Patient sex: M
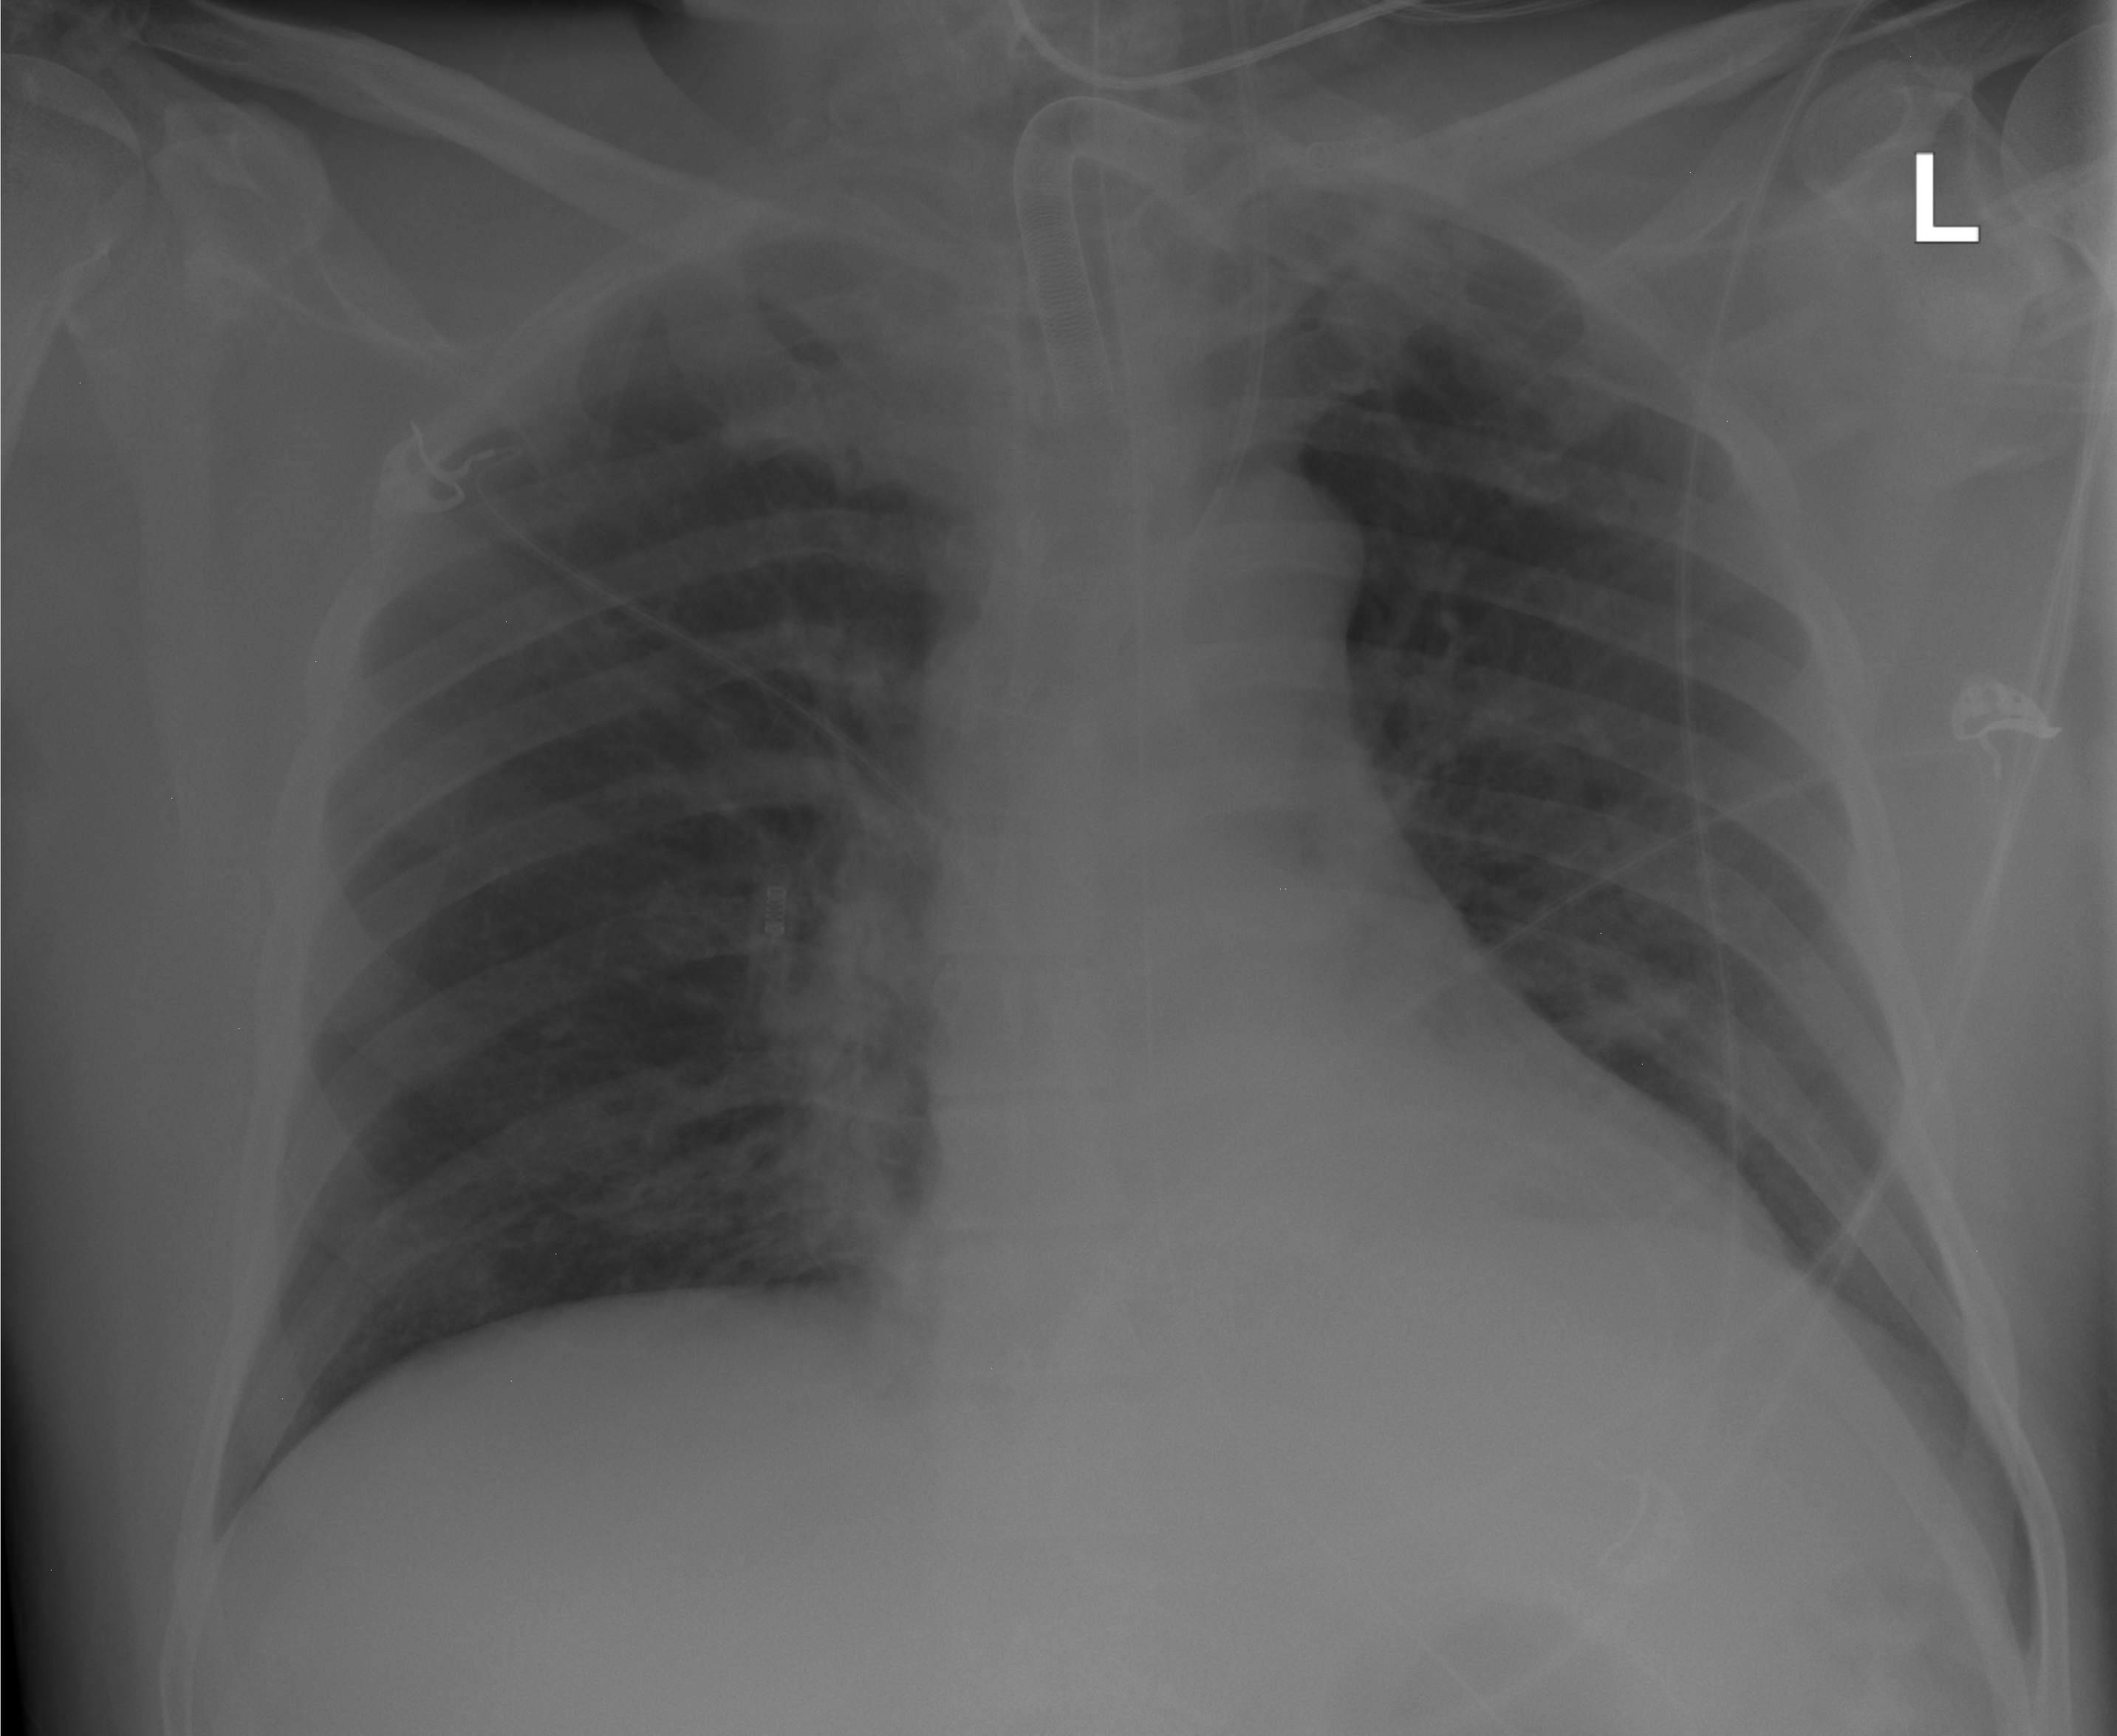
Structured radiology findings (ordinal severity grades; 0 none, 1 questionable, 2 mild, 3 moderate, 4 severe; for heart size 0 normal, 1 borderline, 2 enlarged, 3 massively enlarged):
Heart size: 0
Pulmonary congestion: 0
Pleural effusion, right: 0
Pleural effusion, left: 0
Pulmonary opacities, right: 0
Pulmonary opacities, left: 0
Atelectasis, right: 2
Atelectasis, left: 0